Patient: sex M, age 58
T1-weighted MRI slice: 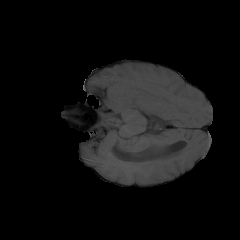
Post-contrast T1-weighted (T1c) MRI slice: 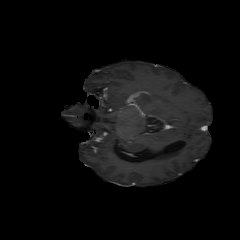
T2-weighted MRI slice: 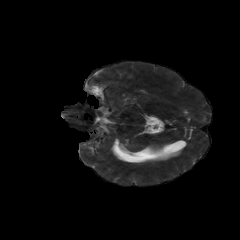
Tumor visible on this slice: no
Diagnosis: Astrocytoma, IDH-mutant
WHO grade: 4